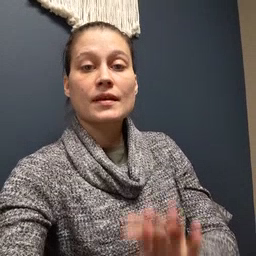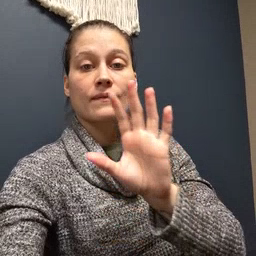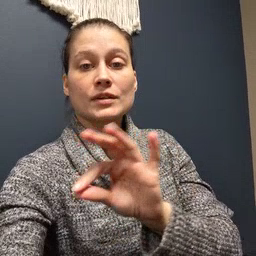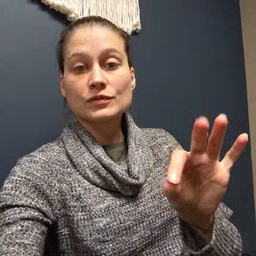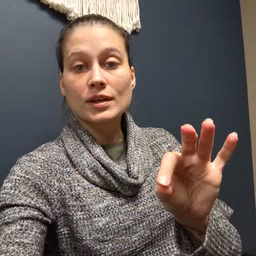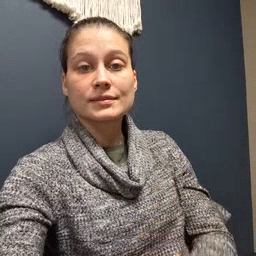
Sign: frenchfries